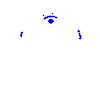
Particle: electron